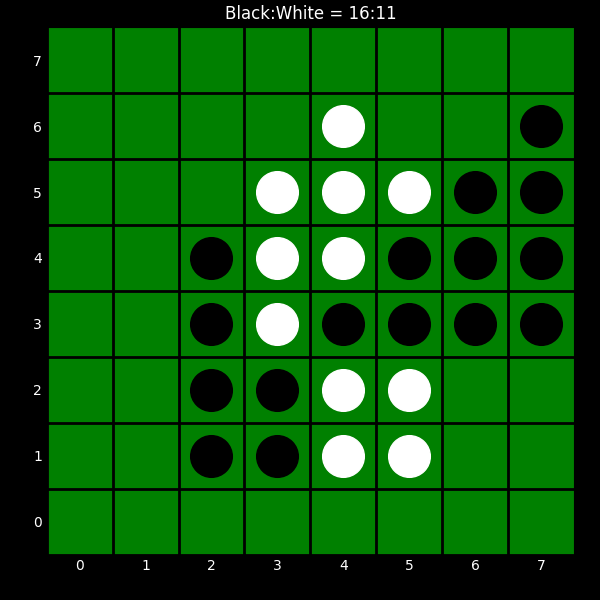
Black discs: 16
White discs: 11